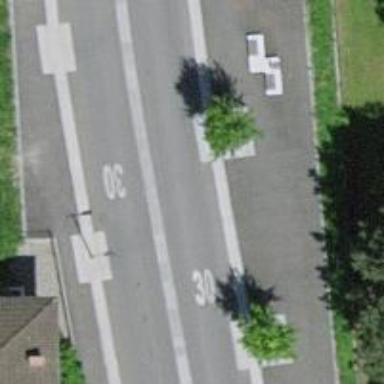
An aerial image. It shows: Street lined with broadleaved trees.